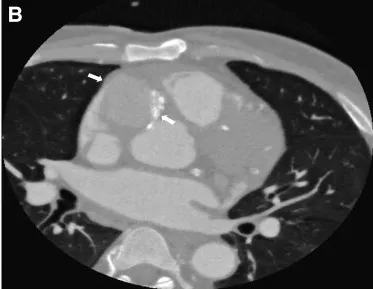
Transoesophageal echocardiogram on second presentation showing a large cystic structure (4.0 x 3.5 cm) on mid-oesophageal short-axis view at the aortic valve level.
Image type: radiology (ct)